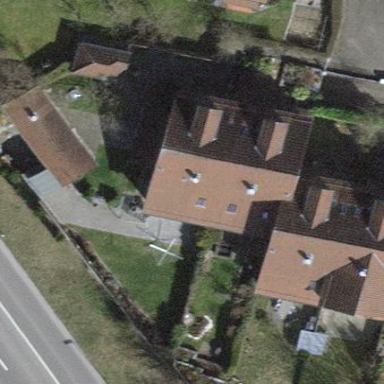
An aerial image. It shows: Simple and straightforward house.